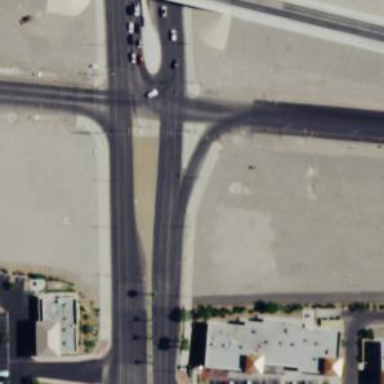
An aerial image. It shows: Solid stop line on the road.